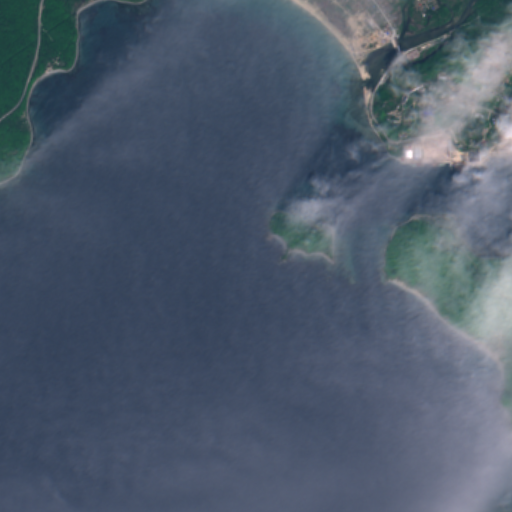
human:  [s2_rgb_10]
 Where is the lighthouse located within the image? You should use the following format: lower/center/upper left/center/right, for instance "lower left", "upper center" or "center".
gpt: The lighthouse is located in the center of the image.
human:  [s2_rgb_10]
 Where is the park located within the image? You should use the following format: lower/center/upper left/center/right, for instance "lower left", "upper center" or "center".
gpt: The park is located in the upper right of the image.
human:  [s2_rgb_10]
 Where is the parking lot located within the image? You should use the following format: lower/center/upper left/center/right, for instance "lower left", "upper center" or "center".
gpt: The parking lot is located in the upper right of the image.
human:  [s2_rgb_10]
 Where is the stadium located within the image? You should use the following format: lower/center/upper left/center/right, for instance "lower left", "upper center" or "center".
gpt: The stadium is located in the upper right of the image.
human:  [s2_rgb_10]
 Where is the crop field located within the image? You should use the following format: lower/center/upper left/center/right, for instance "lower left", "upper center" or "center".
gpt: There is no crop field in the image.